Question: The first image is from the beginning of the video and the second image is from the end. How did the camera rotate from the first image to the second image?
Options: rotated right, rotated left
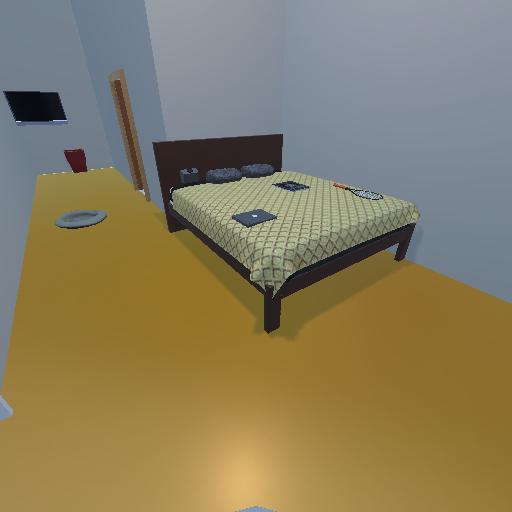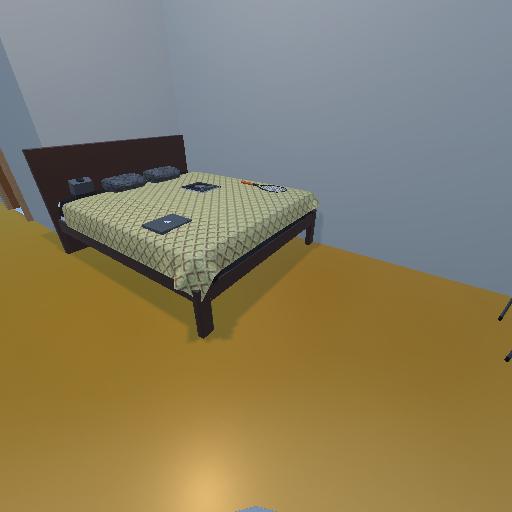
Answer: rotated right